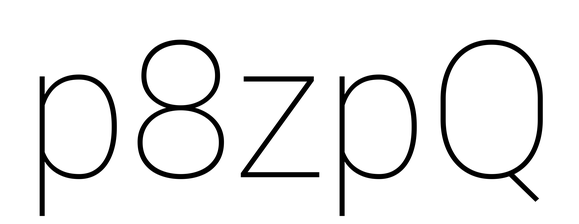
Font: Roboto_Thin